Question: Using the latest stylesheets from Twitter bootstrap 2.1.0, I can't get the navbars with tabs rendered correctly in IE explorer 9.
Image here

(sorry, I cannot embed)
It is rendered correctly in Chrome.
Here is the complete example: <URL>
'''
<html>
<head>
<script src="http://code.jquery.com/jquery.min.js"></script>
<link href="http://twitter.github.com/bootstrap/assets/css/bootstrap.css" rel="stylesheet" type="text/css" />
<link href="http://twitter.github.com/bootstrap/assets/css/bootstrap-responsive.css" rel="stylesheet" type="text/css" />
<script src="http://twitter.github.com/bootstrap/assets/js/bootstrap.js"></script>
<meta charset=utf-8 />
<title>JS Bin</title>
</head>
<body>
<ul class="nav nav-tabs">
<li class="active">
<a href="#">Home</a>
</li>
<li><a href="#">...</a></li>
<li><a href="#">...</a></li>
</ul>
</body>
</html>
'''
Strangely, it is rendered correctly in the JS Bin preview?
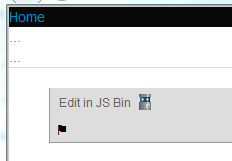
Answer: Put in a '<!DOCTYPE html>' at the top of your HTML.
The top of <URL> page will explain why if you're curious.